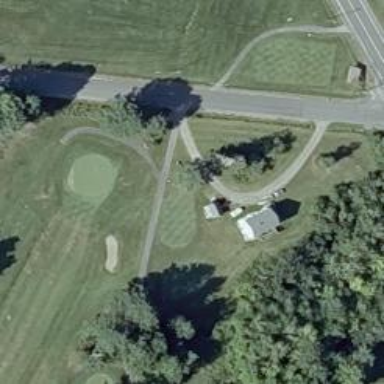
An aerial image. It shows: Well-maintained path in golf course.